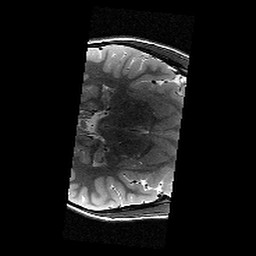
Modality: T2w
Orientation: axial
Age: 12
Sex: female
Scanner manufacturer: siemens
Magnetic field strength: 3 T
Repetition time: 9.23 s
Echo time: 0.067 s